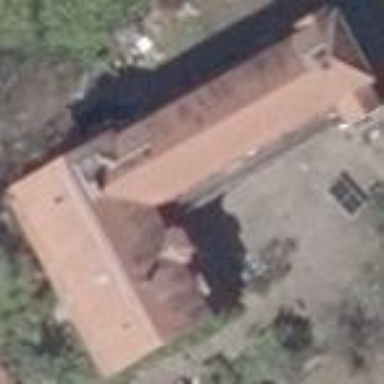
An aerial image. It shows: Residential building with gambrel roof shape.